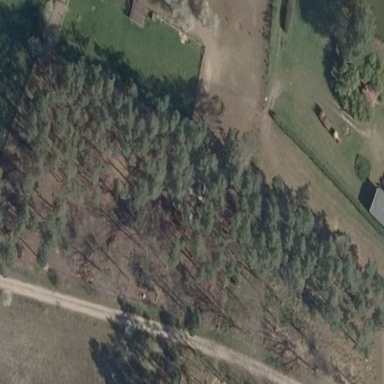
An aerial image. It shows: Forest area.